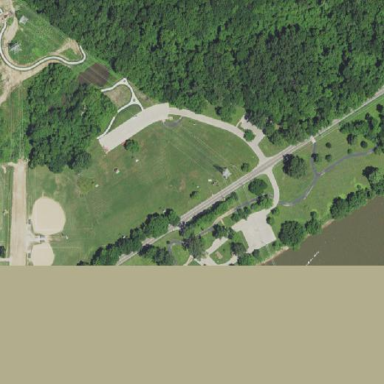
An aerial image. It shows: Park.